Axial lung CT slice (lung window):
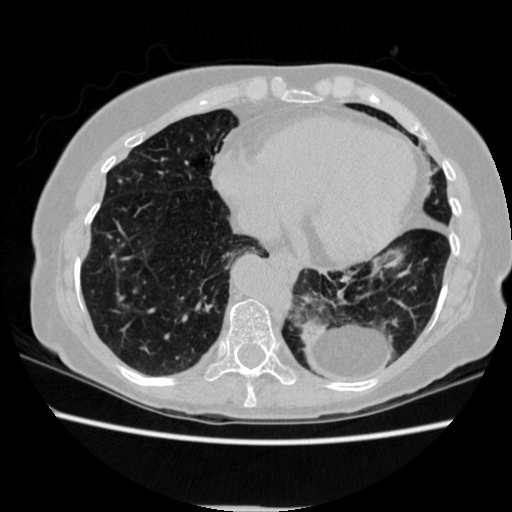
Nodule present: no